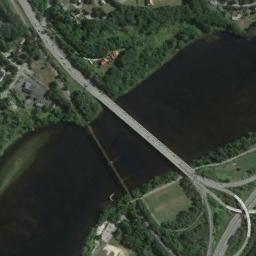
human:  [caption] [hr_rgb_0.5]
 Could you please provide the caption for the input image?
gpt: There is a bridge over the river between the overpass and many trees .

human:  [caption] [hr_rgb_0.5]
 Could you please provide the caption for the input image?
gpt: A bridge connects the land on both sides of the green river  The side of the bridge is connected by a circular interchange  There are many buildings and large green spaces on the land .

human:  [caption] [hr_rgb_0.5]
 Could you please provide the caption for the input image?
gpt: Two bridges built on a dark green river and some green plants on both sides of the river .

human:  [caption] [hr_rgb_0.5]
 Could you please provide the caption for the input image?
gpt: There are two parallel bridges, And the color of the water is dark green .

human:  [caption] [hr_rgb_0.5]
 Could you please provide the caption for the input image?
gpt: Many trees are around the bridge .